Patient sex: F
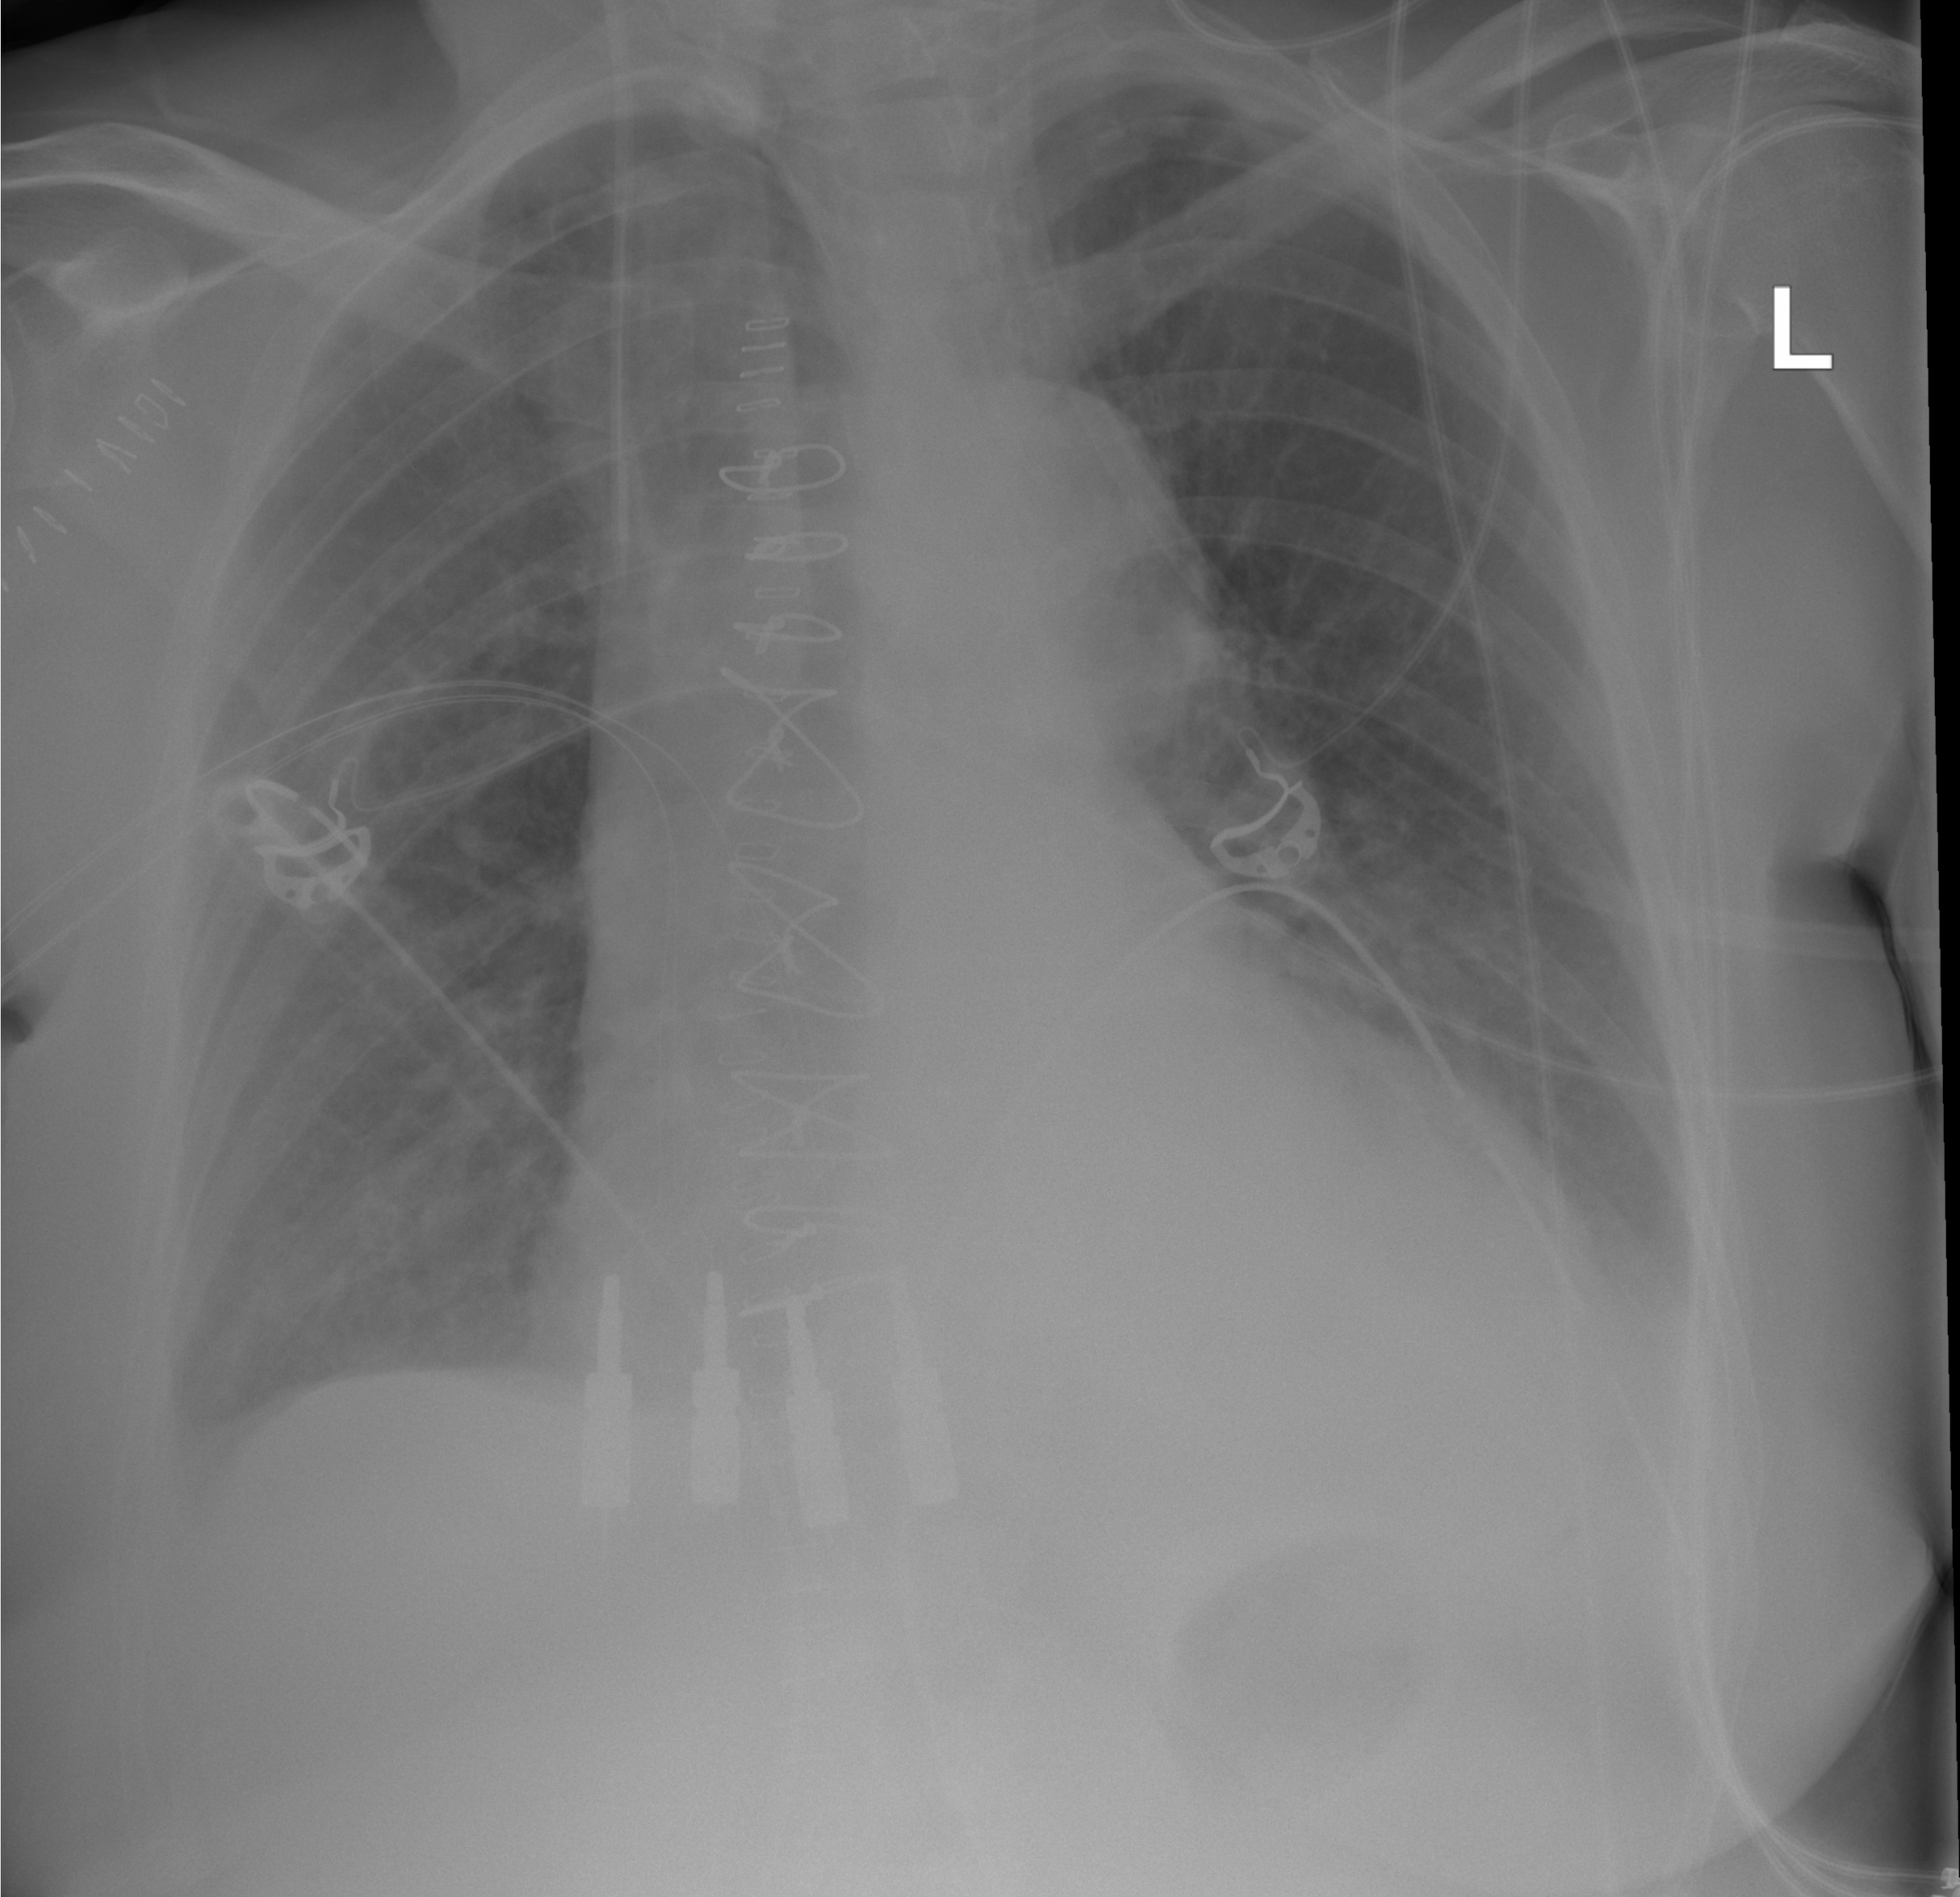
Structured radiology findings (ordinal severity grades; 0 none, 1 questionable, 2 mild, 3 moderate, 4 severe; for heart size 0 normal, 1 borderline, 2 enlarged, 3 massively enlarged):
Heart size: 0
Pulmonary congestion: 2
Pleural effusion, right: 1
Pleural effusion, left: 1
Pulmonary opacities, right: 0
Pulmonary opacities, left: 0
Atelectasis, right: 0
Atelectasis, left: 0